Aerial crown-view tile of a tropical tree (Barro Colorado Island, Panama), acquired 20250217:
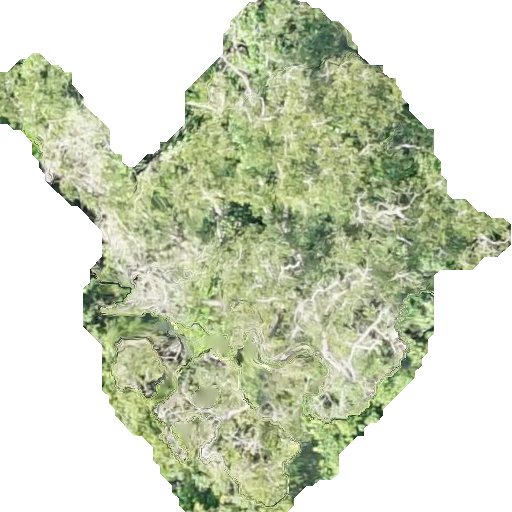
Species: Platypodium elegans
GBIF accepted scientific name: Platypodium elegans
Crown area: 215.881 m²